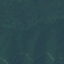
Land use / land cover: Forest